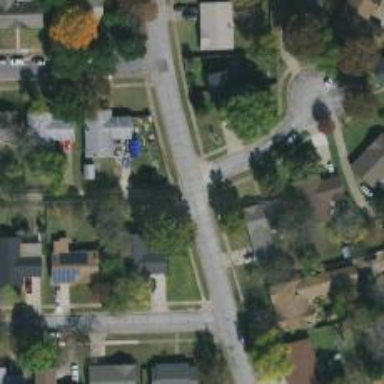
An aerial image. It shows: Alley classified as service road.